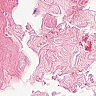
Metastatic tissue present: no